Question:
the pop up is a decorative pop up , the text in it is a label and close is a button.
i have added the label and a button to horizontal panel and then added it to popup panel. i have tried with both invalidEntryVpanel.setVerticalAlignment(HasVerticalAlignment.ALIGN_MIDDLE);
invalidEntryVpanel.setHorizontalAlignment(HasHorizontalAlignment.ALIGN_CENTER);
but still not able to align it in center please help. thanks in advance
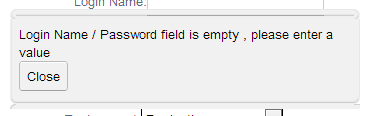
Answer: Try like this
You have to add the widgets after you set the 'align center'
'''
VerticalPanel vpnPanel = new VerticalPanel();
vpnPanel.add(scrollPanel); //all controls added to scrill panel with help of set widget
vpnPanel.setHorizontalAlignment(HasHorizontalAlignment.ALIGN_CENTER);
HorizontalPanel btnLayoutPanel = new HorizontalPanel();
btnLayoutPanel.setSpacing(10);
btnLayoutPanel.add(closeButton);
vpnPanel.add(btnLayoutPanel);
decPopuppanel.setWidget(vpnPanel);
'''